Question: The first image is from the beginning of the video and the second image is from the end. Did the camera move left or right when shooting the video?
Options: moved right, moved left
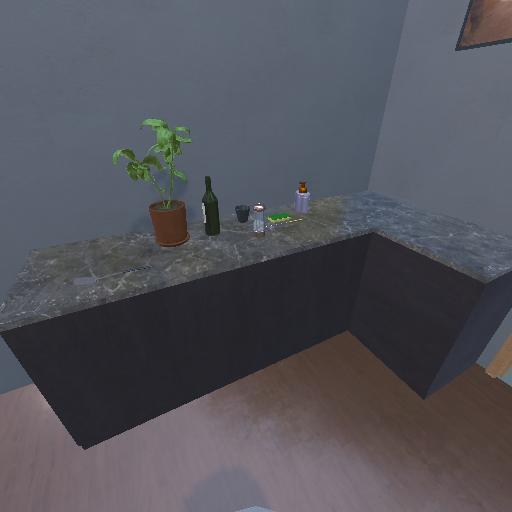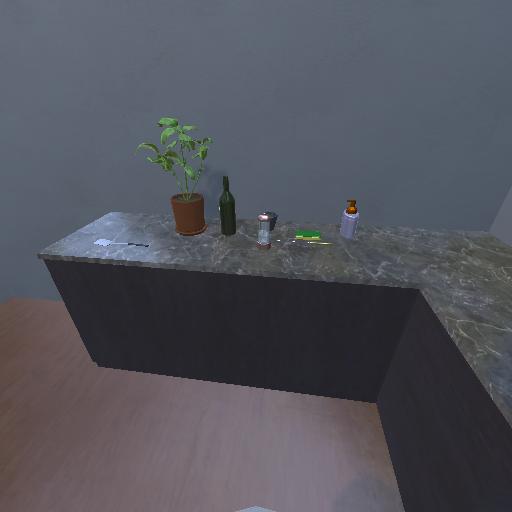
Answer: moved right